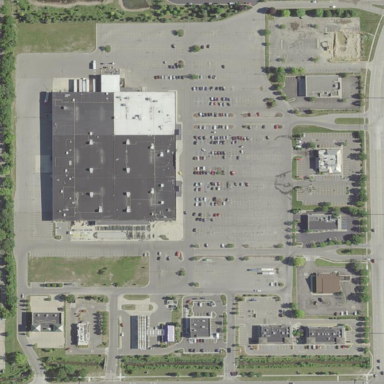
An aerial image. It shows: Retail area.